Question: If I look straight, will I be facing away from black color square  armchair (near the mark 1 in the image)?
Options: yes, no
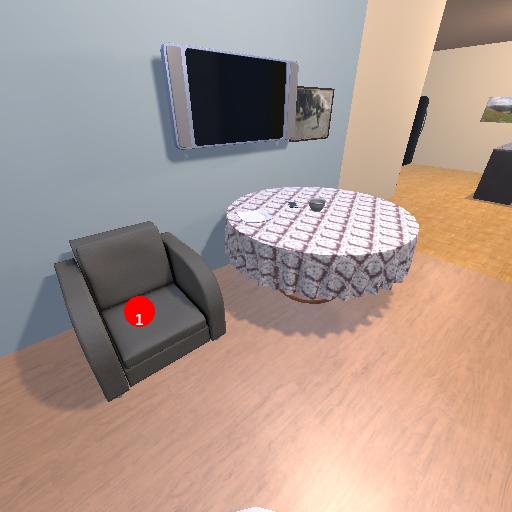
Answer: yes